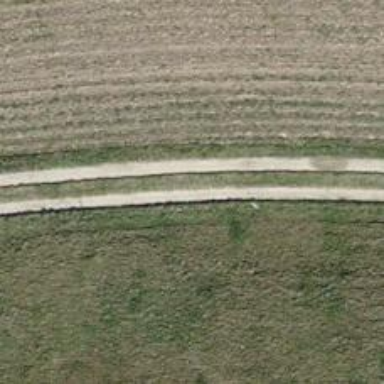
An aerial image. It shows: Track with grade 3 surface.